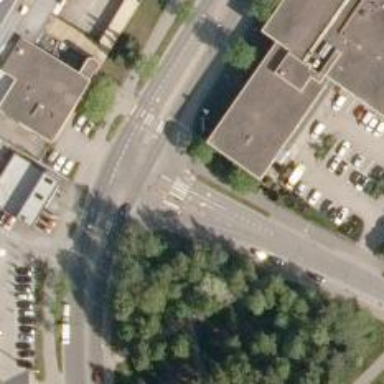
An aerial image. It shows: Road with "give way" sign.